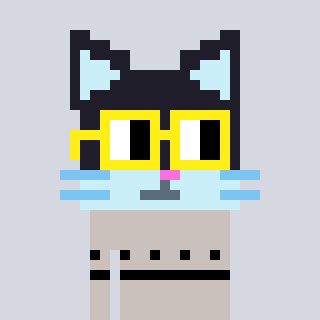
a pixel art character with square yellow glasses, a cat-shaped head and a foggrey-colored body on a cool background